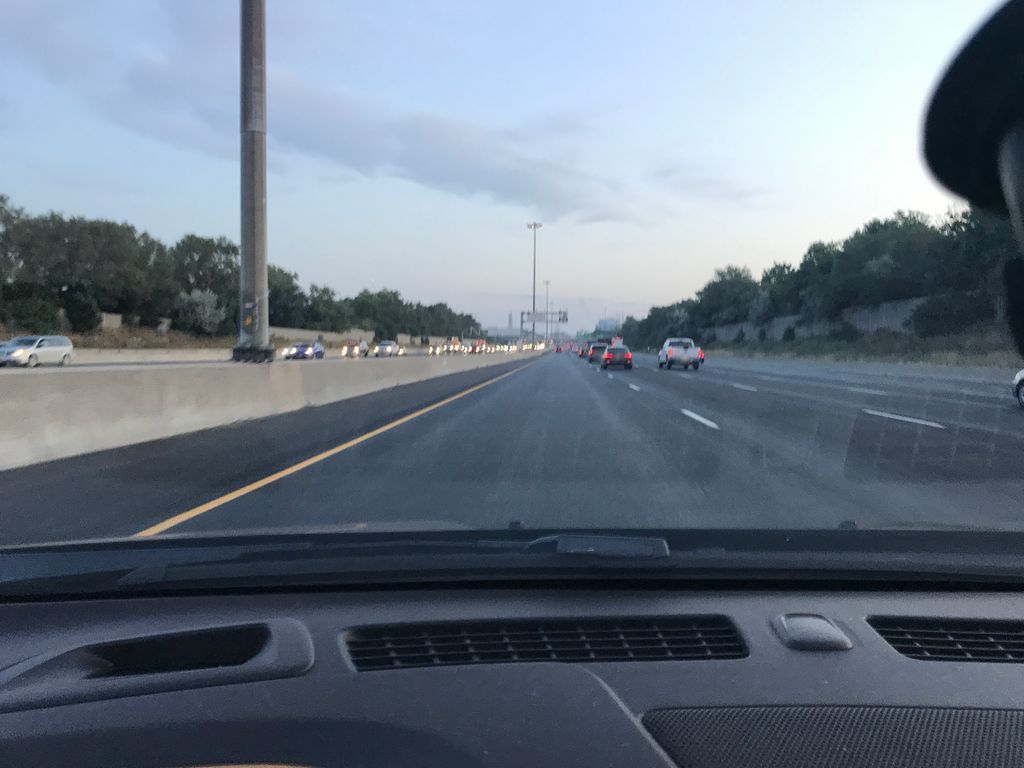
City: toronto